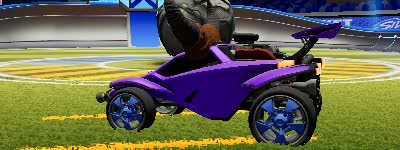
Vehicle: octane